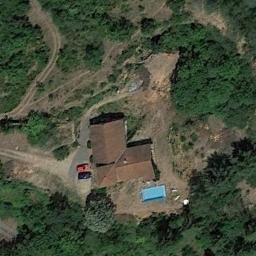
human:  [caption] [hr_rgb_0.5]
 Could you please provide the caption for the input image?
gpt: The sparse residential is on the bare land next to some trees .

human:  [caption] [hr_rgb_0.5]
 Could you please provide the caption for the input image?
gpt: The sparse residential  is surrounded by trees .

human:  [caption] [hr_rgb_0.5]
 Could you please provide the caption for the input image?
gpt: There are several houses among the lush woods .

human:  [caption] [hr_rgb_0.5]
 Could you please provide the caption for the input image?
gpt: There are two orange houses and many green trees in a sparse residential area, And a swimming pool .

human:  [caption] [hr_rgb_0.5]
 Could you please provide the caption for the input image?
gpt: A sparse residential area with many green trees and a brown building .